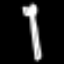
Label: fork